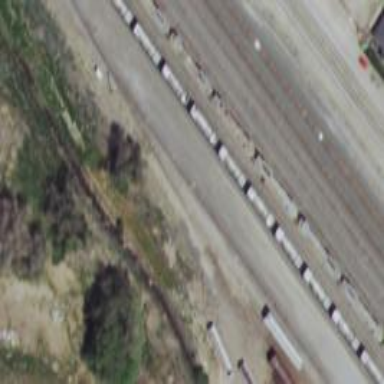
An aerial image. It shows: Railway yard used for servicing trains.